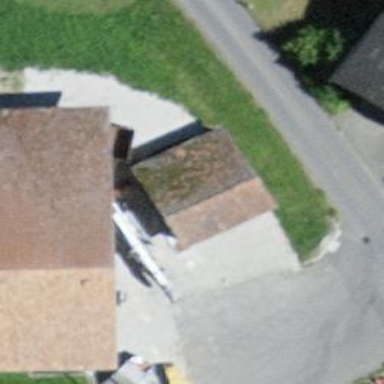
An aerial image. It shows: Barn.